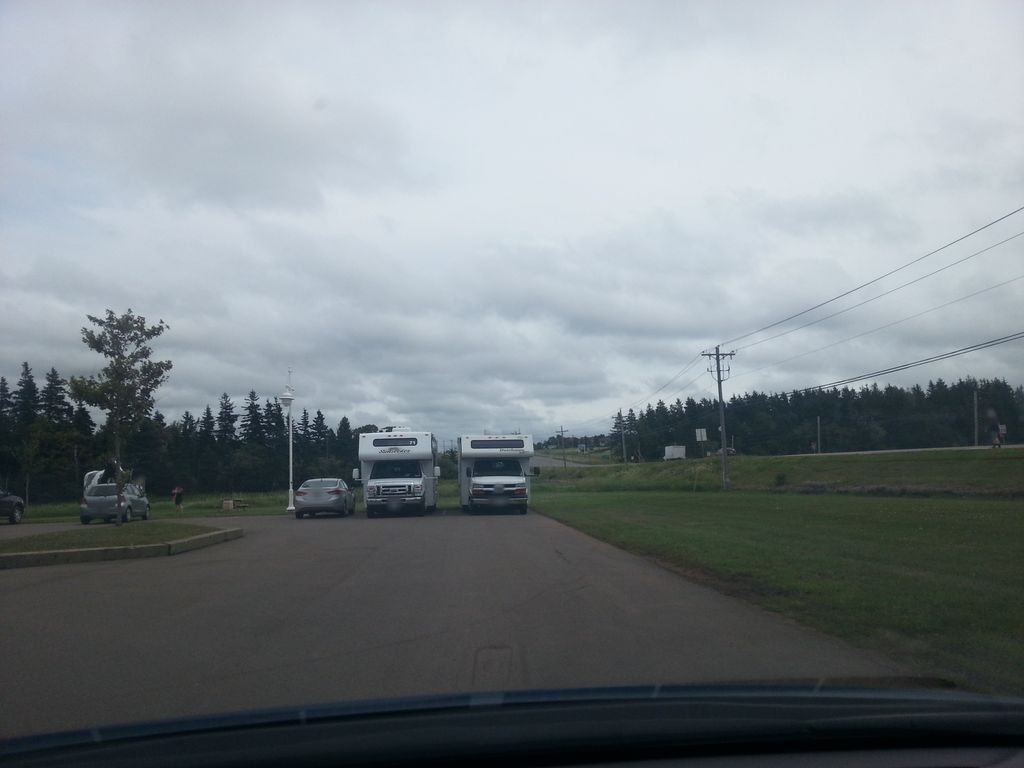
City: charlottetown